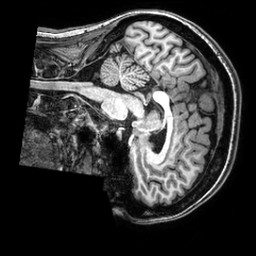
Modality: T1w
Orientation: sagittal
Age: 40
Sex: female
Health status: healthy